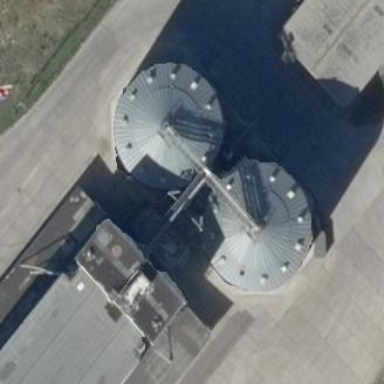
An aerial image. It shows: Building that serves as silo.